Question: The context menu from dock items is not only translucent but also blurs the contents behind it, Is this effect availible for translucent floating panels? This is the same effect used in Sheet Alert dialogs (e.g. quit with unsaved changes) but in that case the transparency is different, and the background is light rather than dark

Some background, we have a pro app that is frequently used full screen, and our floating palettes have some transparency, but obviously the more transparency we have the harder it is to read the text on them when the background is very active/noisy, if we could have a slight blur we would be able to greatly improve the readability on the text while still allowing some context of "whats behind the palette"
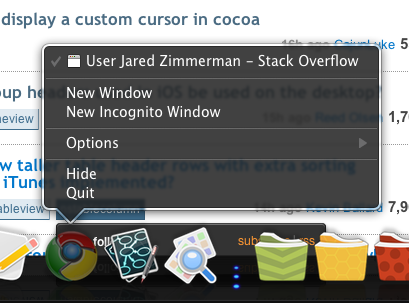
Answer: I think this is what you want: <URL>
Beware that this is private API though, so if you're developing for the Mac App Store, this would be a problem.